Interaction volume radius: 5 \u00c5
Interaction volume height: 25 \u00c5
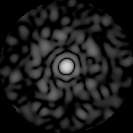
Disorder parameter: 0.7542